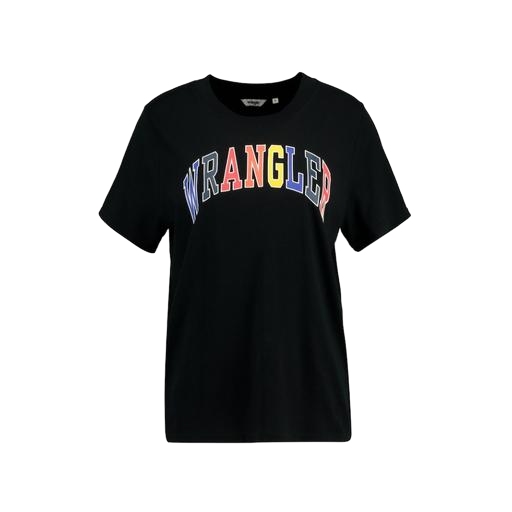
multicolor wright graphic t-shirt, multicolor black t-shirt, multicolor women’s ® black t-shirt, white background